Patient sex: M
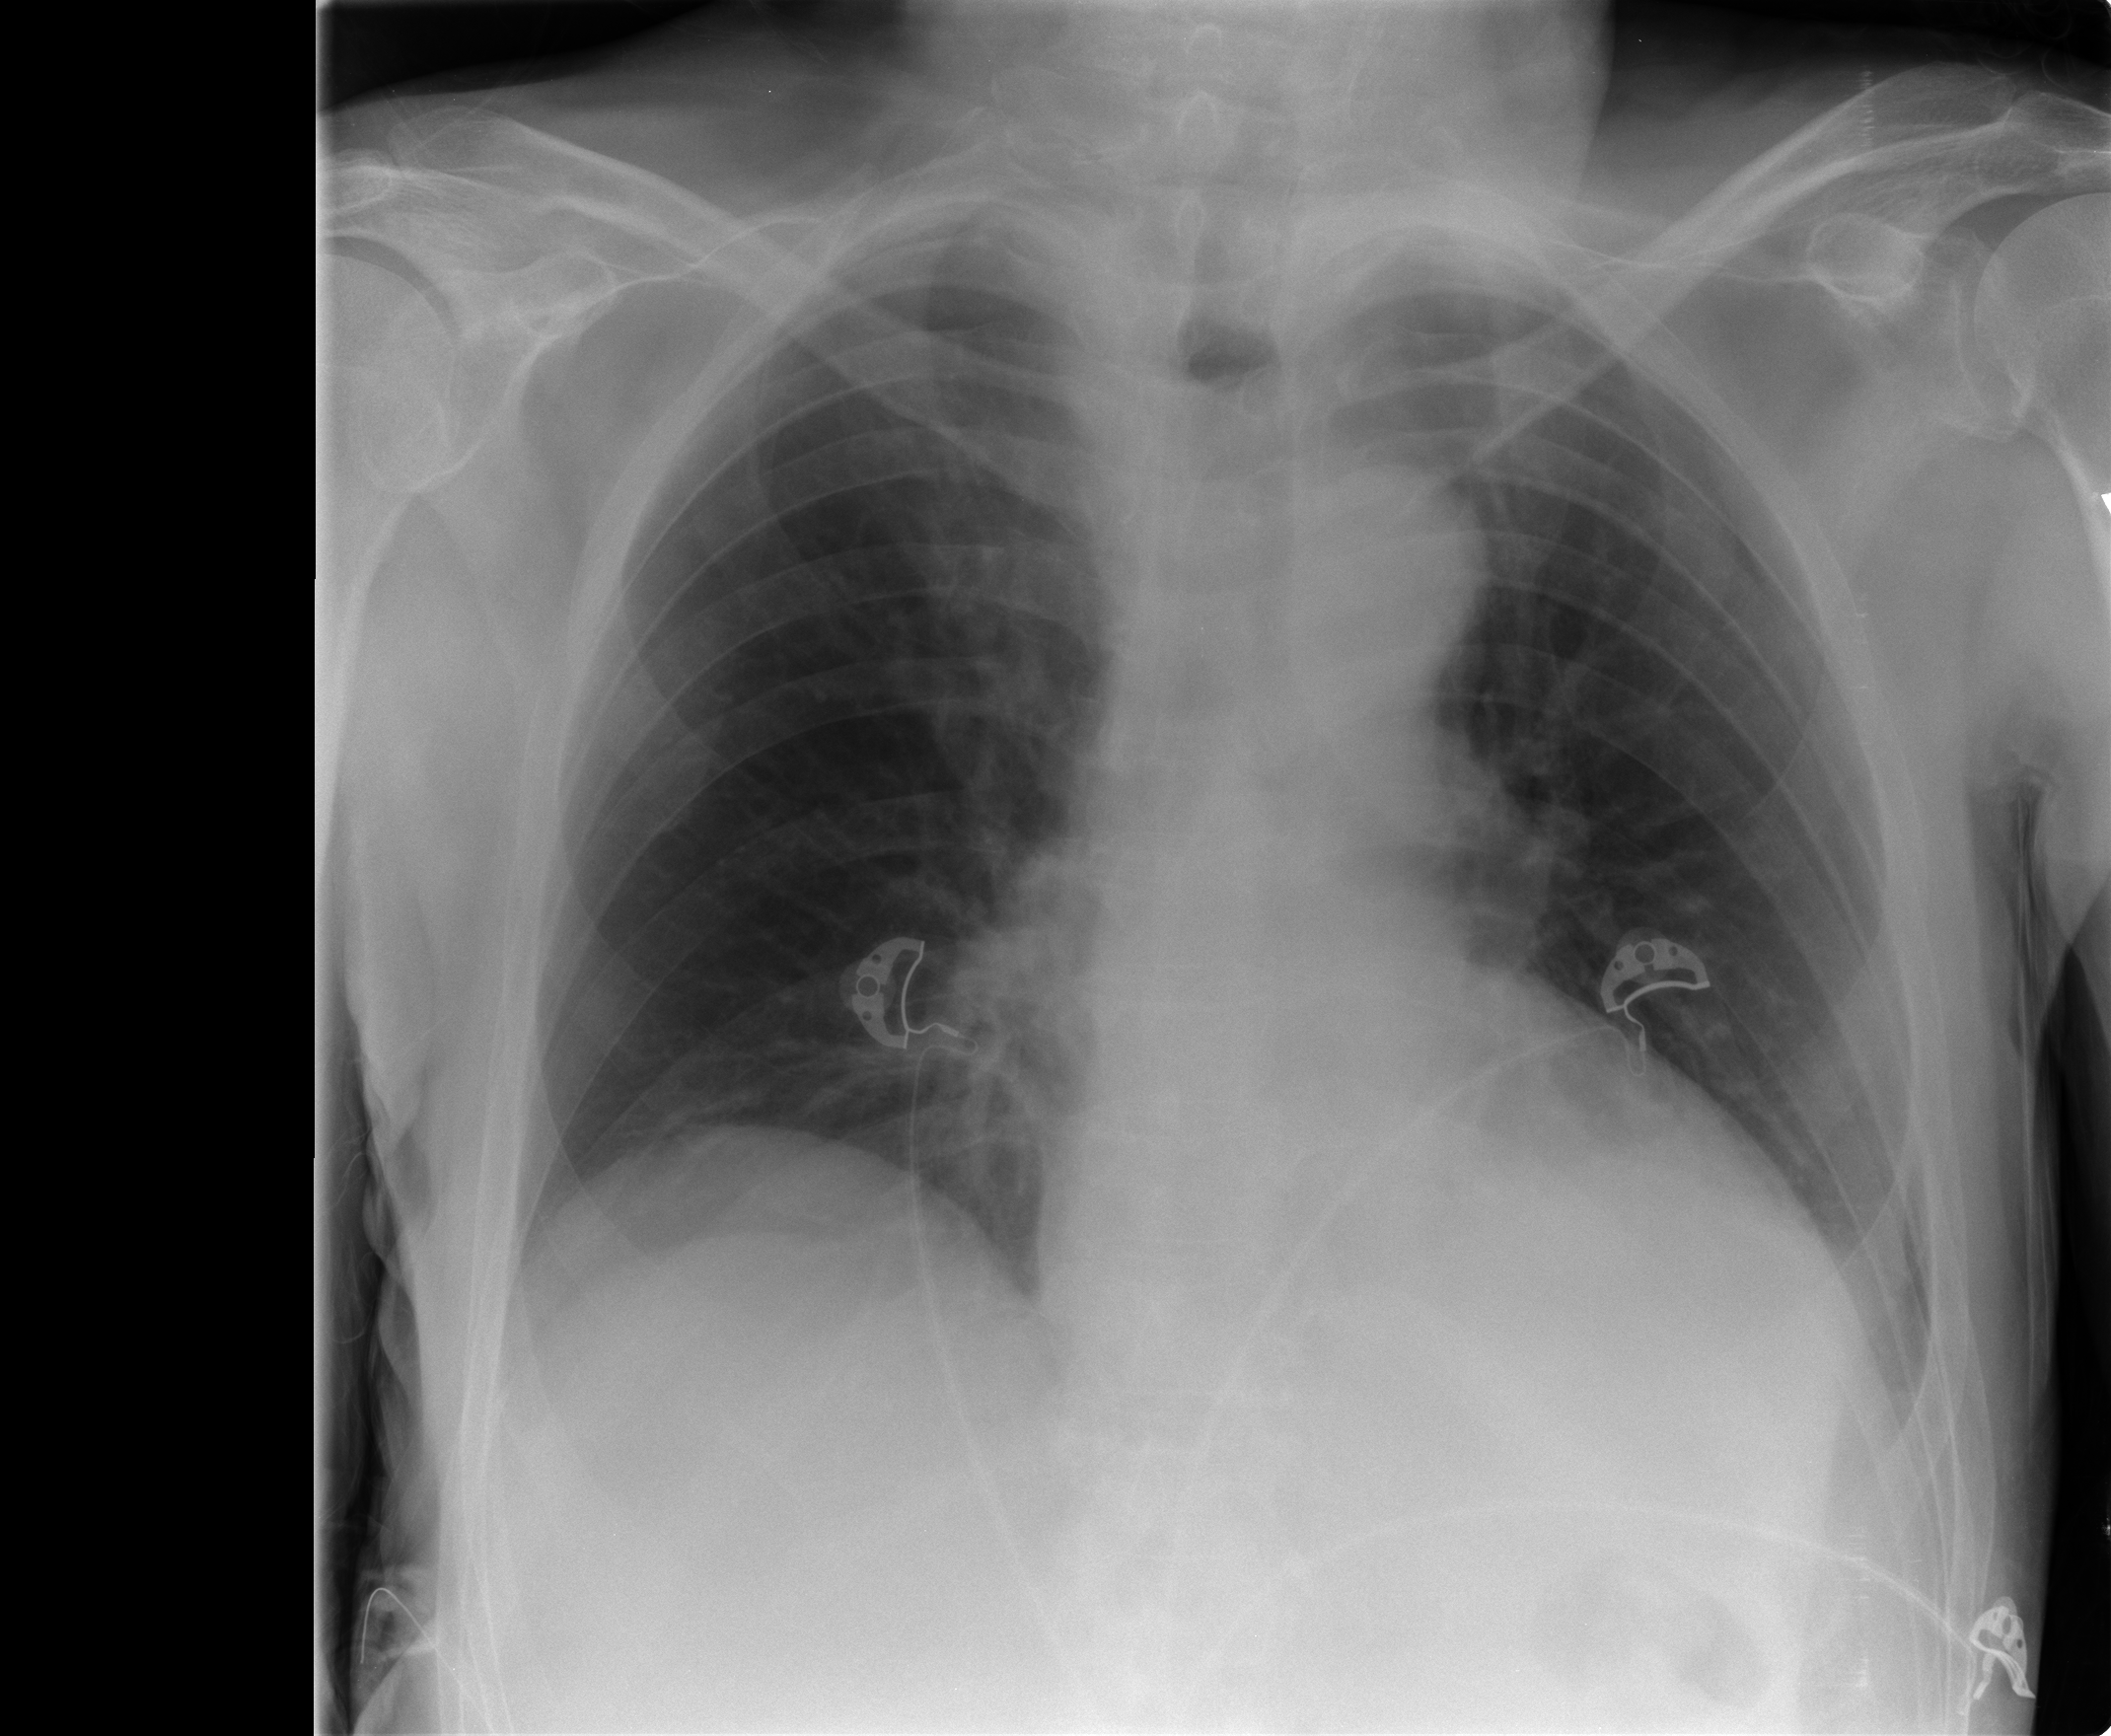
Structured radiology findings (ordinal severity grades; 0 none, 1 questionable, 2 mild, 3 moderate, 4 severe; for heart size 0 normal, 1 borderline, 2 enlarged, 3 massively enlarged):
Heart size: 2
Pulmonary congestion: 0
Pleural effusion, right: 0
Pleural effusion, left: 2
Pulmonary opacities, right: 0
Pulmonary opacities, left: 0
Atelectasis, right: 0
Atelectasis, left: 0